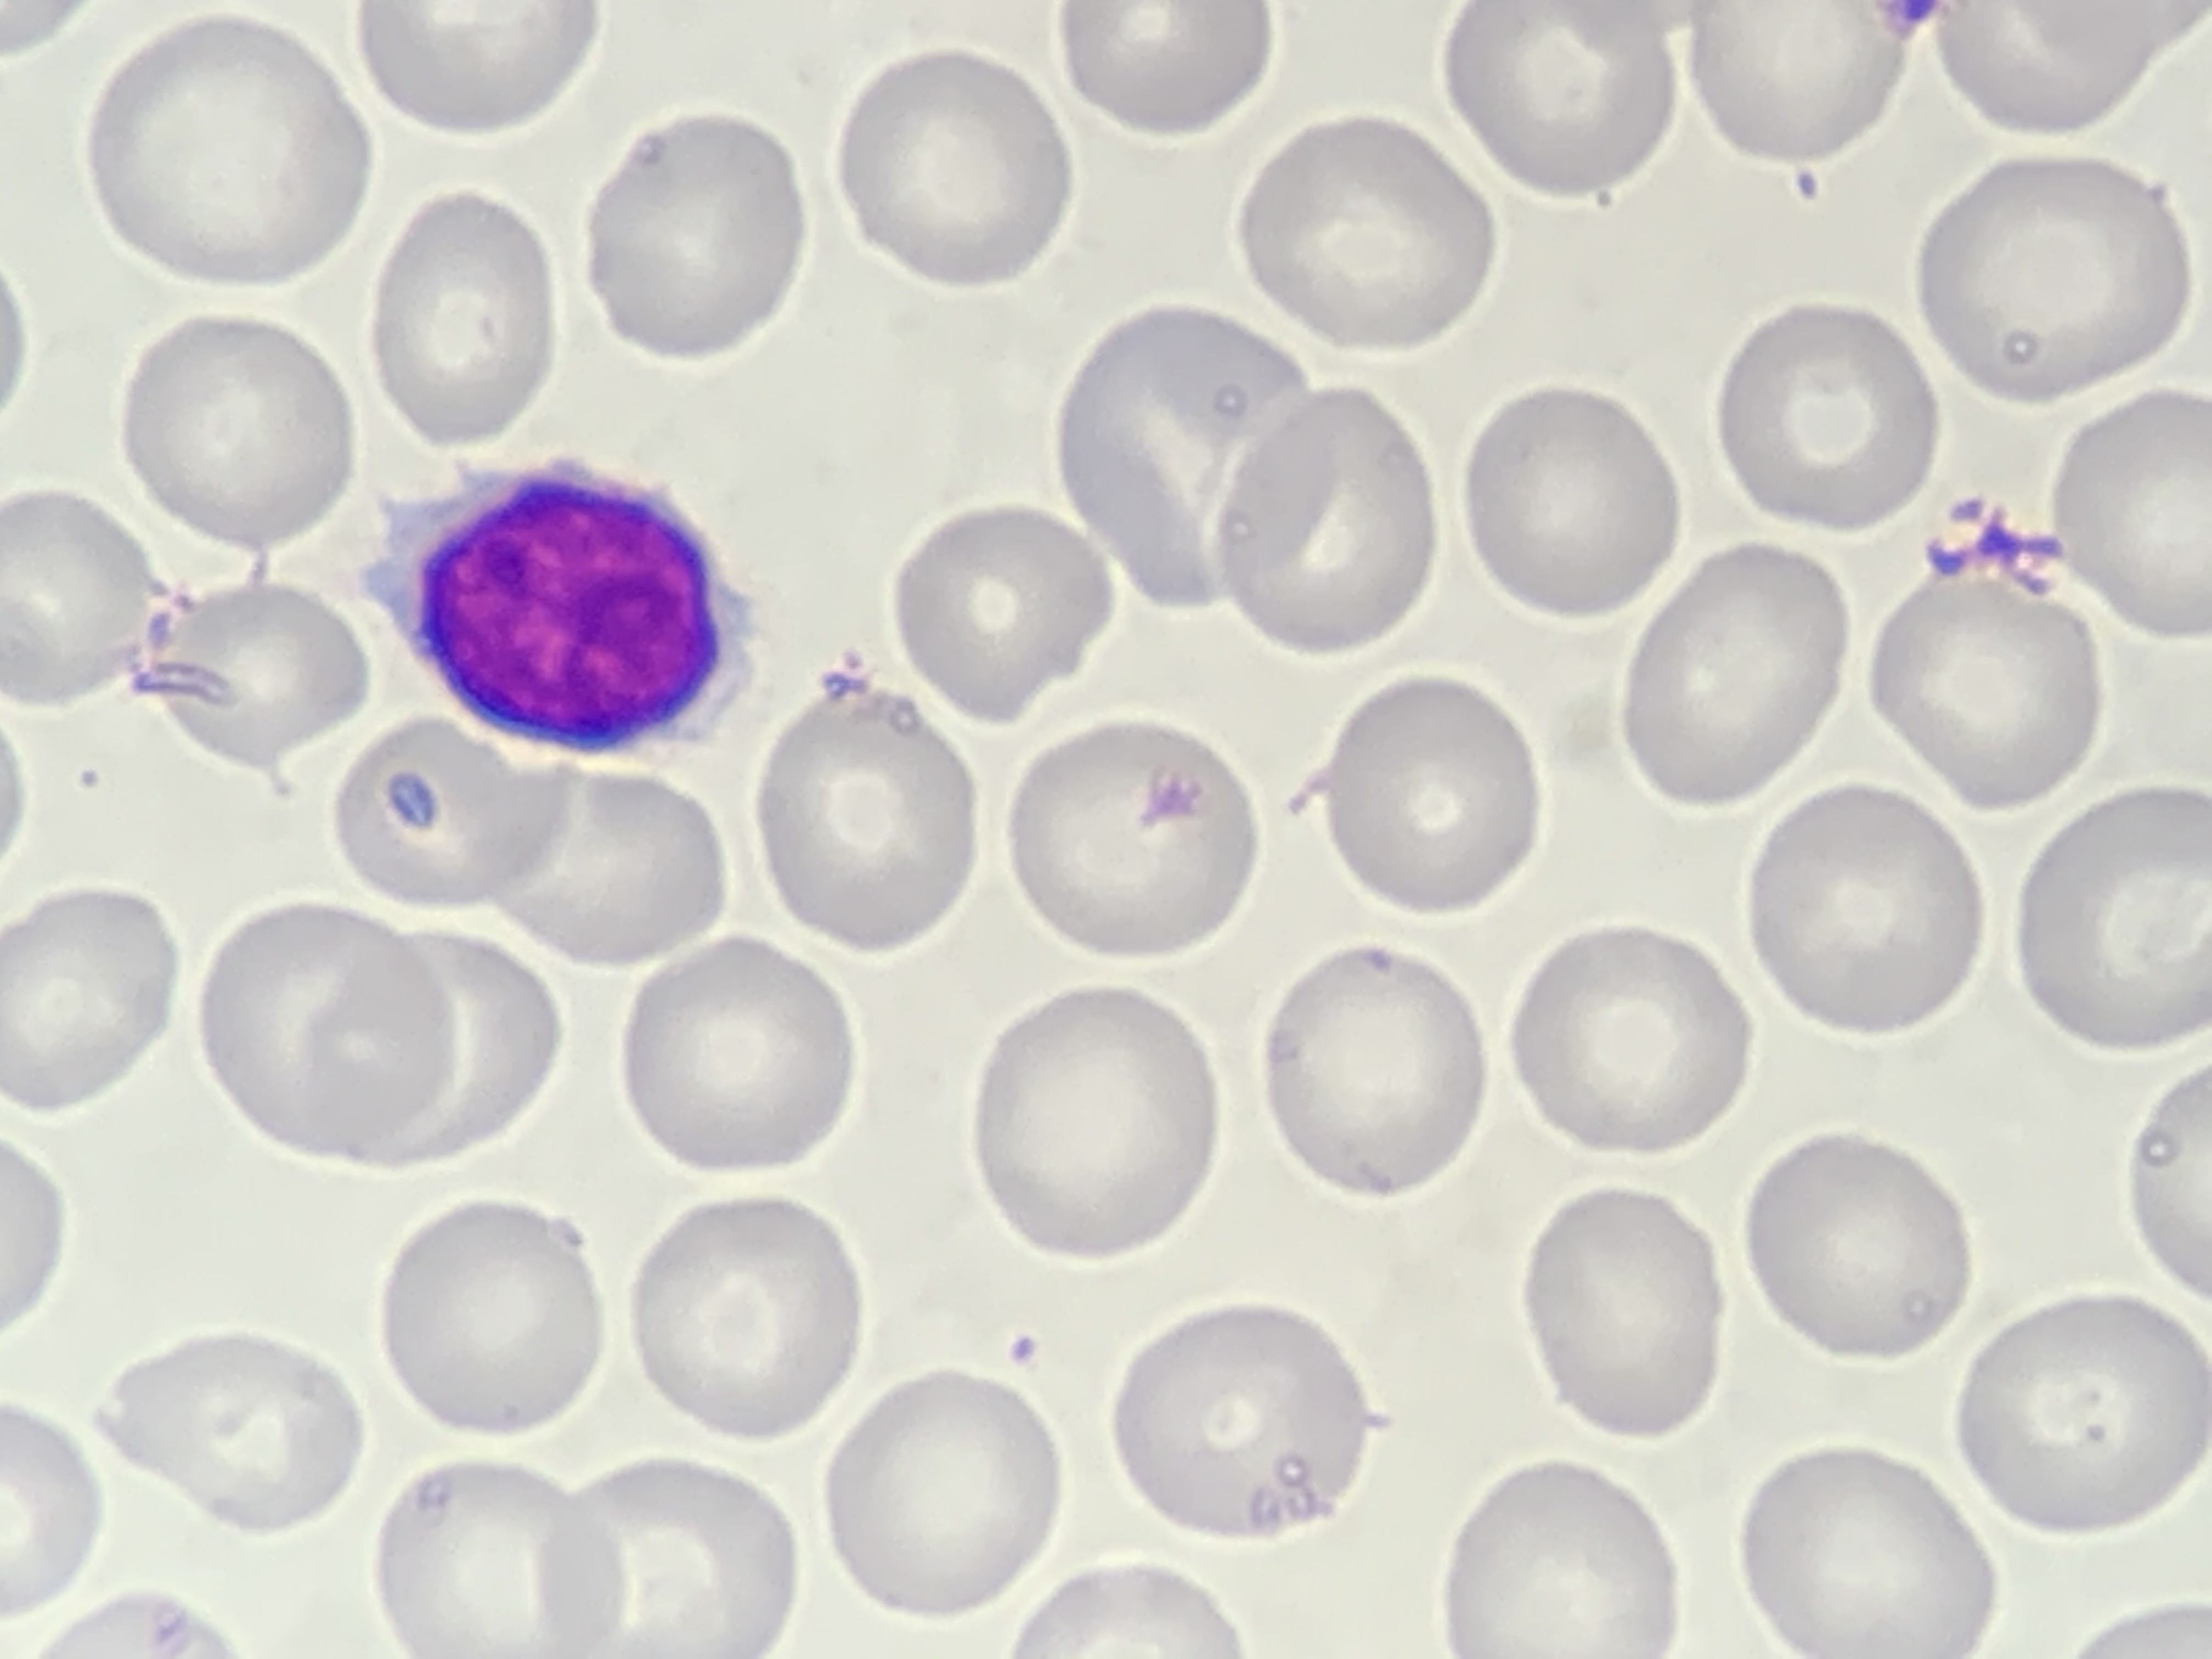
Cell type: LYMPHOCYTES